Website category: phone
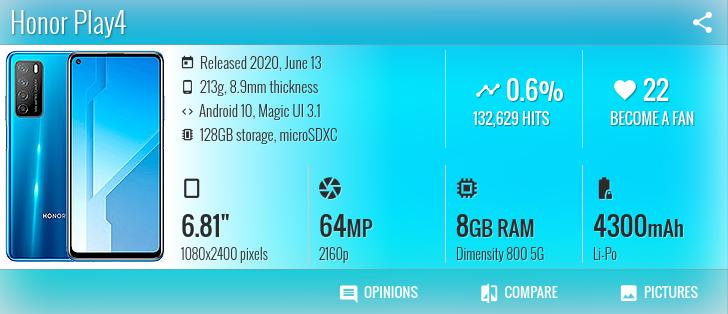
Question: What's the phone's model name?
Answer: Honor Play4

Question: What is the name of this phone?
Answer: Honor Play4

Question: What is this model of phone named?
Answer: Honor Play4

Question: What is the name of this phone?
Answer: Honor Play4

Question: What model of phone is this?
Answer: Honor Play4

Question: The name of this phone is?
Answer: Honor Play4

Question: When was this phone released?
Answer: Released 2020, June 13

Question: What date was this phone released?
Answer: Released 2020, June 13

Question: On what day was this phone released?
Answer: Released 2020, June 13

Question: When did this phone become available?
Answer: Released 2020, June 13

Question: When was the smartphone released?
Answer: Released 2020, June 13

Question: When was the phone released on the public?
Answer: Released 2020, June 13

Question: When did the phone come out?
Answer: Released 2020, June 13

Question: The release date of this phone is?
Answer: Released 2020, June 13

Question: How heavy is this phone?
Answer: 213g

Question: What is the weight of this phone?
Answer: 213g

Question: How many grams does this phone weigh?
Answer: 213g

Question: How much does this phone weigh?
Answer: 213g

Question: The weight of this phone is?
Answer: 213g

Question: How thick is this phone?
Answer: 8.9mm thickness

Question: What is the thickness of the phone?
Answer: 8.9mm thickness

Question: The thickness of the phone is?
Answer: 8.9mm thickness

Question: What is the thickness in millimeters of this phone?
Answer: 8.9mm thickness

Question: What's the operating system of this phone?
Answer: Android 10, Magic UI 3.1

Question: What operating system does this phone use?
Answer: Android 10, Magic UI 3.1

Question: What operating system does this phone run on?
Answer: Android 10, Magic UI 3.1

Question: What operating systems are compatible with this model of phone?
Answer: Android 10, Magic UI 3.1

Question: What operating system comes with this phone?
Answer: Android 10, Magic UI 3.1

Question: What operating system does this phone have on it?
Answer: Android 10, Magic UI 3.1

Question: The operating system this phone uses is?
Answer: Android 10, Magic UI 3.1

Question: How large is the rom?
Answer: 128GB storage

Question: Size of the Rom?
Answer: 128GB storage

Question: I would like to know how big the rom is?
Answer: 128GB storage

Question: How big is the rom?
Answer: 128GB storage

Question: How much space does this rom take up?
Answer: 128GB storage

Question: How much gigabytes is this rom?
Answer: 128GB storage

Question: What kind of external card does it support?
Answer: microSDXC

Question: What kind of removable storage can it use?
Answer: microSDXC

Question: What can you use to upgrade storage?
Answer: microSDXC

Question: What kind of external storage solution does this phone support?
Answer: microSDXC

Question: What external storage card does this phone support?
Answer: microSDXC

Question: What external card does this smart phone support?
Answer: microSDXC

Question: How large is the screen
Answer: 6.81"

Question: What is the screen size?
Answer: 6.81"

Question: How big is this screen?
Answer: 6.81"

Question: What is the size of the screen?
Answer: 6.81"

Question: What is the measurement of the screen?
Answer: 6.81"

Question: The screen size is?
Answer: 6.81"

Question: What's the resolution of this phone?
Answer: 1080x2400 pixels

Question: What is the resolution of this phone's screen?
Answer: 1080x2400 pixels

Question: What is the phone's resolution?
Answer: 1080x2400 pixels

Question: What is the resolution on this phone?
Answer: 1080x2400 pixels

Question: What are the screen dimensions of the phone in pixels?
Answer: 1080x2400 pixels

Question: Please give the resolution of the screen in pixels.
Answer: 1080x2400 pixels

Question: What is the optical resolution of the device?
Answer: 1080x2400 pixels

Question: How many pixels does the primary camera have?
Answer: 64 MP

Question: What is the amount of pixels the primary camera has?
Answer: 64 MP

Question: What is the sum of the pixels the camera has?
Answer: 64 MP

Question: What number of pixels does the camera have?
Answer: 64 MP

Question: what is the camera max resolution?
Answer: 64 MP

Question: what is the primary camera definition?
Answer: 64 MP

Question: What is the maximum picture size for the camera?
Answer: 64 MP

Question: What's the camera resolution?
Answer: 2160p

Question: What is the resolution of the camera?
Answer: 2160p